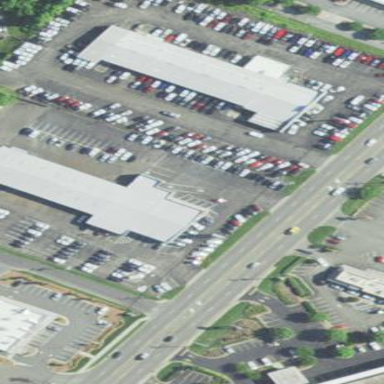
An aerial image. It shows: Car shop building.